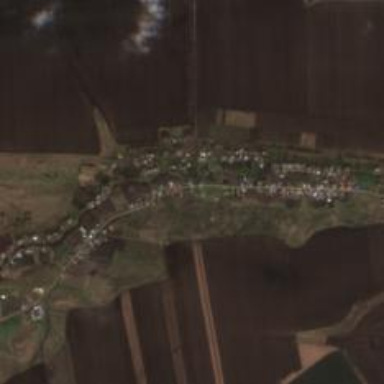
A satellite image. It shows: Village area.